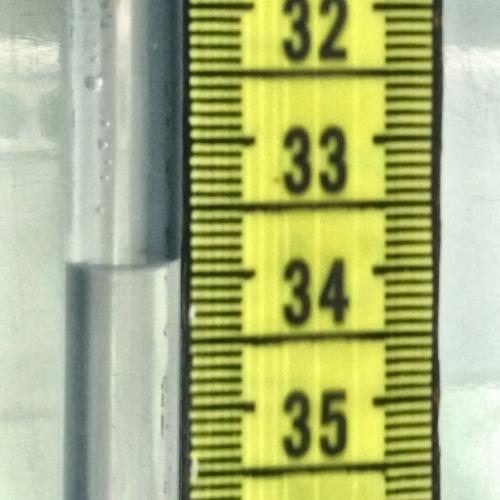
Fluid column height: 33.9 cm